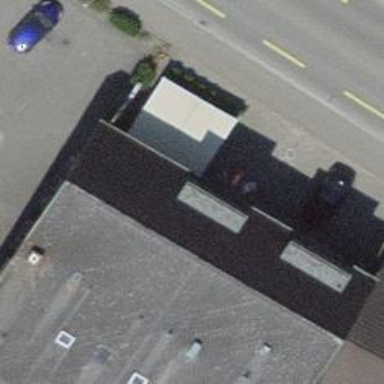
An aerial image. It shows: Restaurant.